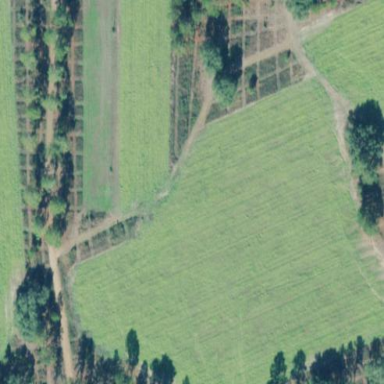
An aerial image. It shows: Farmland with forage crops.